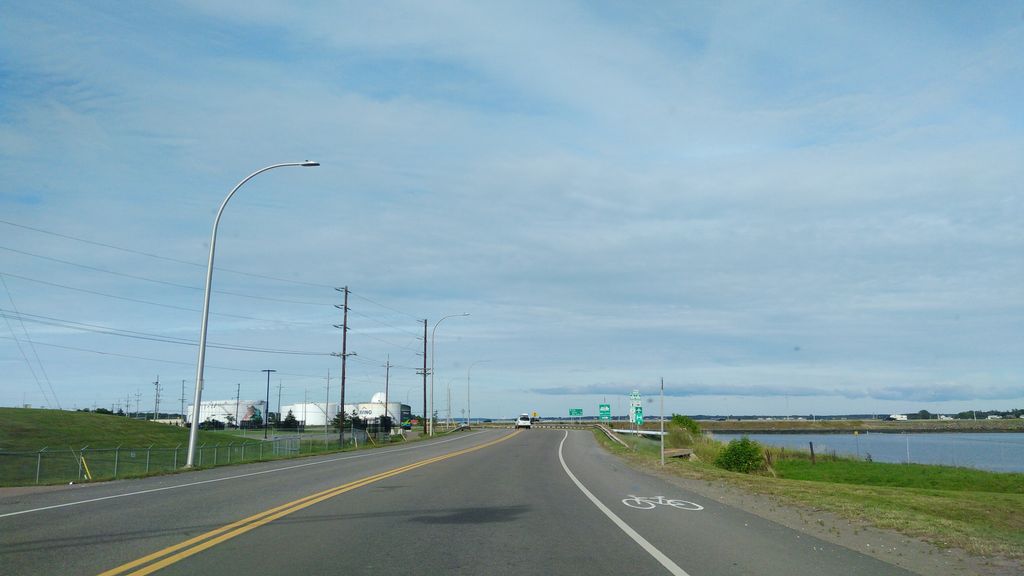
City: charlottetown